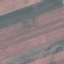
Label: AnnualCrop